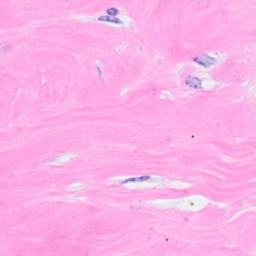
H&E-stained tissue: Breast